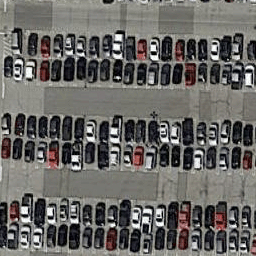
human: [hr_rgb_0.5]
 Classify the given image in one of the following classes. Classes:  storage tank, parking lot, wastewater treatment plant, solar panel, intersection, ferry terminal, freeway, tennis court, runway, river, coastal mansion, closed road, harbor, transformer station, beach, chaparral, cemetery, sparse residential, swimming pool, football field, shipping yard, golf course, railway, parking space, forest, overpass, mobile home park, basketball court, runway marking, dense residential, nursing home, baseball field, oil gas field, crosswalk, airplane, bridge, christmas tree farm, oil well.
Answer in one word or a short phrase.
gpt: parking lot